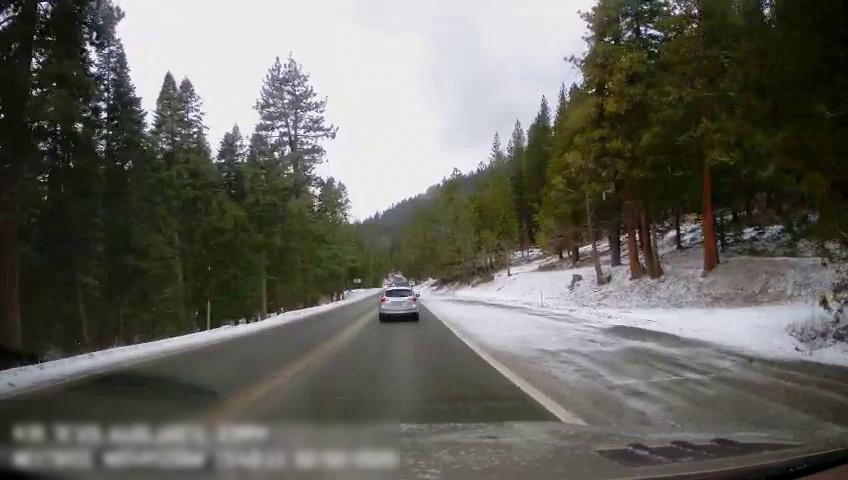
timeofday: Day
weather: Snowy
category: Drivable Space
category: Vehicles | Truck
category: Vehicles | SUV
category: Lanes | Current Lane
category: Lanes | Opposite Lane
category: Lanes | Current Lane